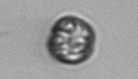
Label: Dinophyceae